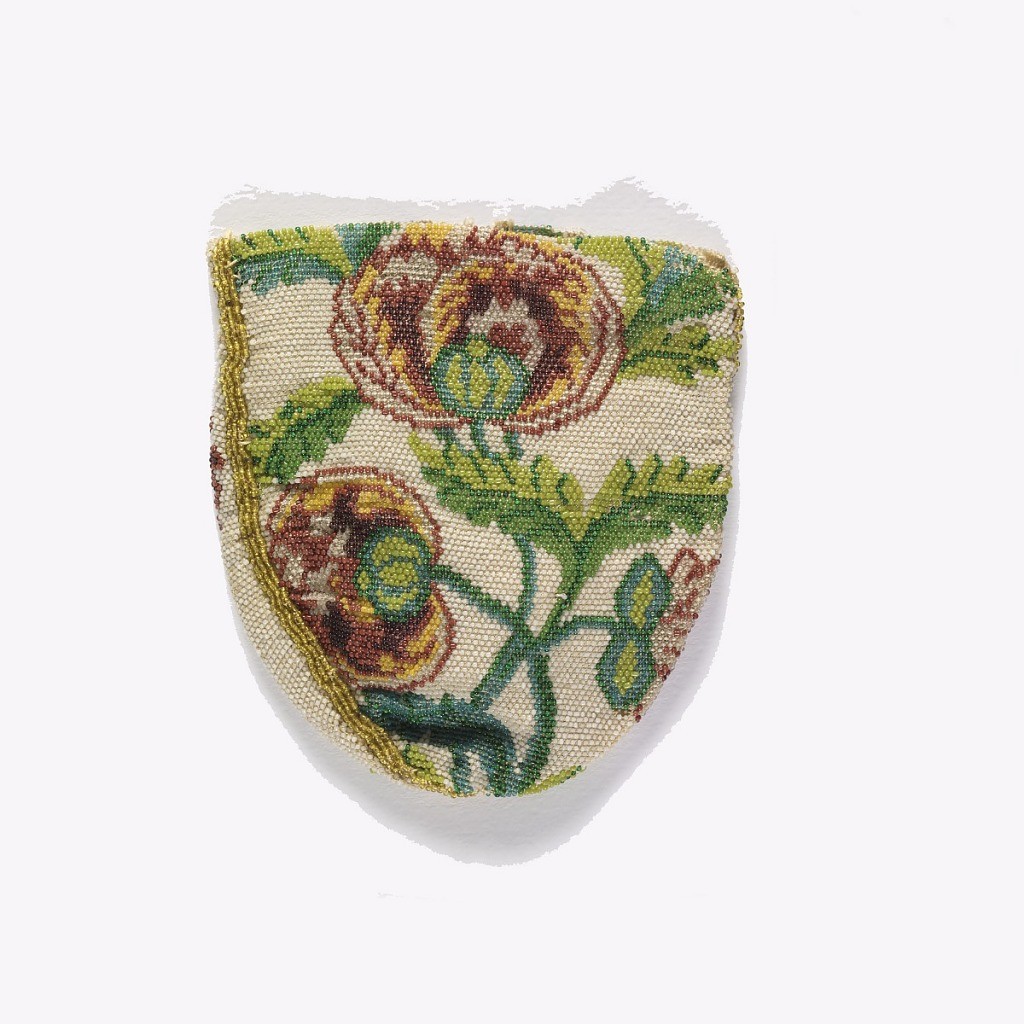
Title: Purse
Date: early 19th century
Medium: glass beads, silk thread and steel Technique: looping
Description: Purse made of beads held in place by buttonhole stitches in a design of flowers and leaves in color on white ground. Purse is possibly cut down from a larger one as there are raw edges at the top.